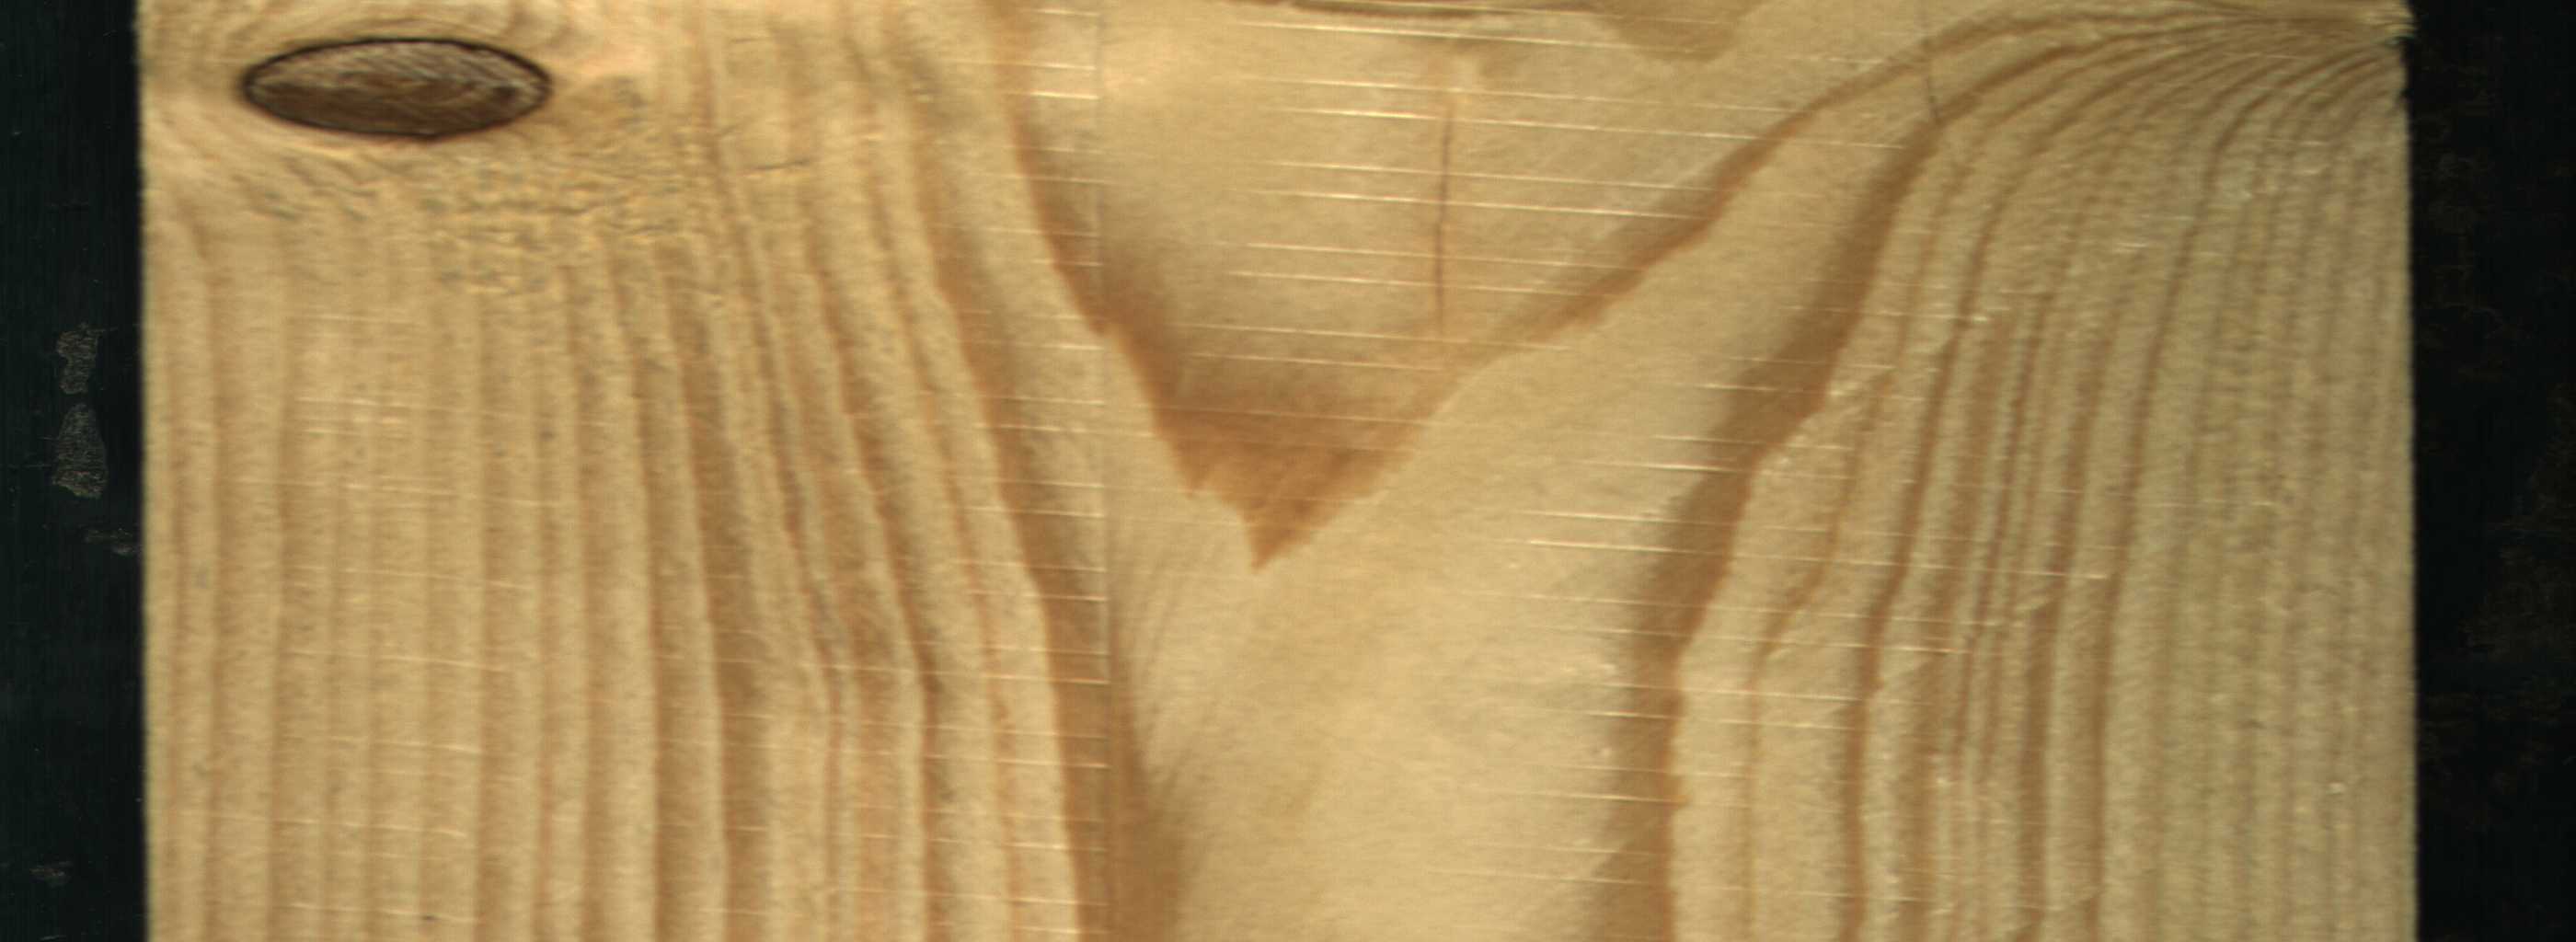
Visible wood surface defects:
Dead_Knot